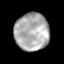
Tissue: lung
Cell type: Epithelial cells
Senescence score: 0.1396
Nuclear area (px): 1262
Mean DAPI intensity: 171.101